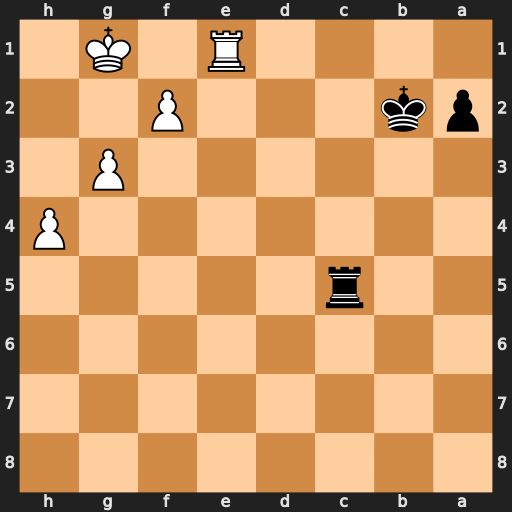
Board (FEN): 8/8/8/2r5/7P/6P1/pk3P2/4R1K1
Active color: b
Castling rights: -
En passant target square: -
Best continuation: Rc1 Rxc1 Kxc1